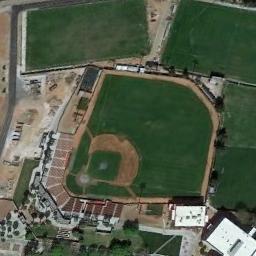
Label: baseball_diamond